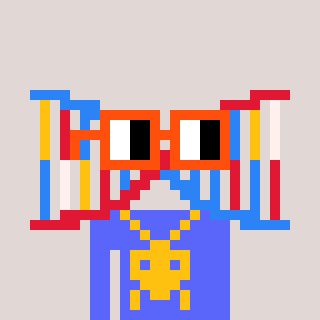
a pixel art character with square orange glasses, a dna-shaped head and a purple-colored body on a warm background